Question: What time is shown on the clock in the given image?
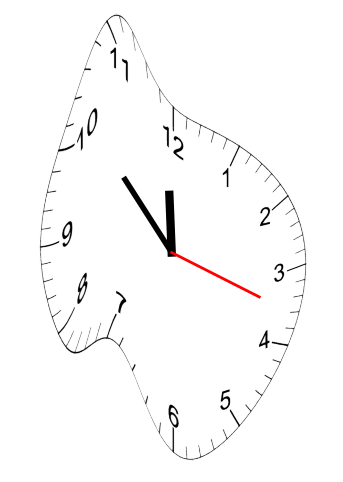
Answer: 11:52:18